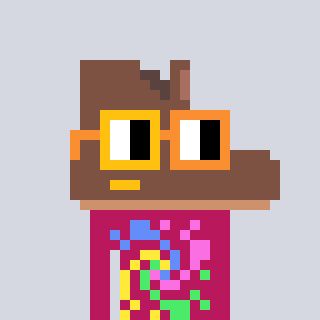
a pixel art character with square yellow and orange glasses, a boot-shaped head and a darkpink-colored body on a cool background